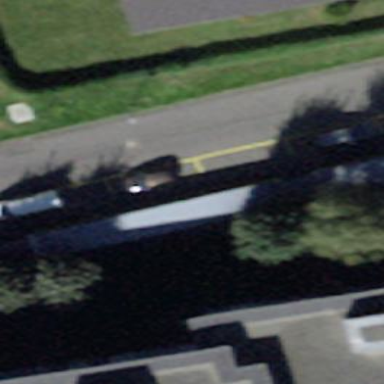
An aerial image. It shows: Street-side parking area with parallel orientation. The surface is asphalt.